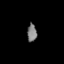
Tissue: lung
Cell type: Epithelial cells
Senescence score: 0.2118
Nuclear area (px): 167
Mean DAPI intensity: 121.689